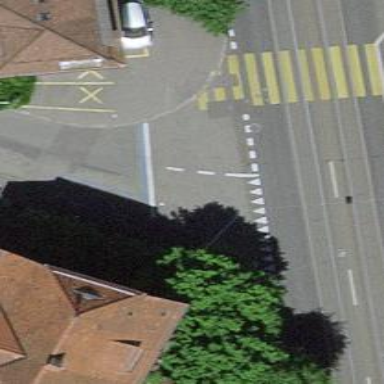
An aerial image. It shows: Kerb barrier.